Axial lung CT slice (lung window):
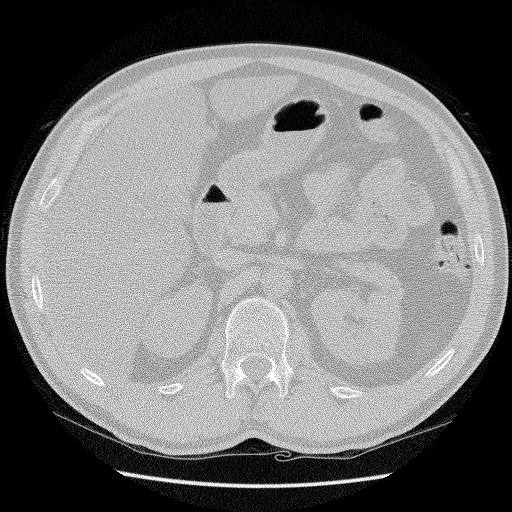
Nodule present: no